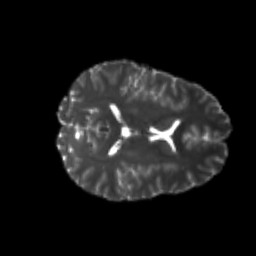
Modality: T2w
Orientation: axial
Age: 21
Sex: male
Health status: healthy
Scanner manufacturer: philips
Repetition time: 7.393 s
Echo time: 0.08599 s